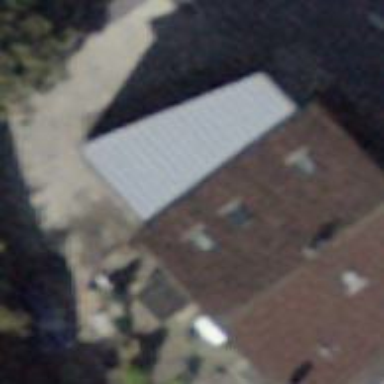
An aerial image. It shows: Car repair shop.